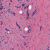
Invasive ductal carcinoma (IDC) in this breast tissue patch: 1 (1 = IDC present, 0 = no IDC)